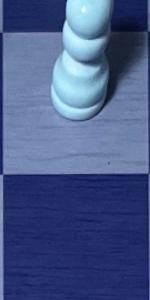
Label: Empty